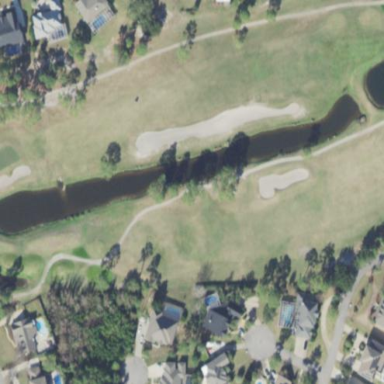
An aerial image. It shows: Water hazard on golf course.